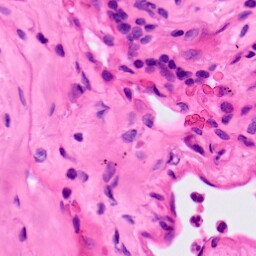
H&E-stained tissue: Lung